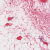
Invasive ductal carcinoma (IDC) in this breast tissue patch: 0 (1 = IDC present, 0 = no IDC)